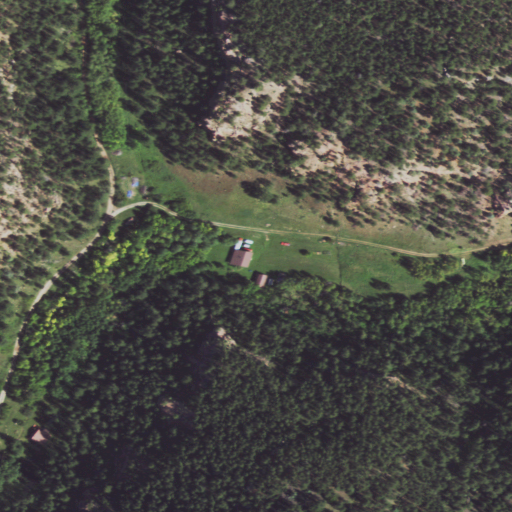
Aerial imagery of valley in Wyoming named Bear Canyon containing evergreen forest, shrub, grassland, and open development